Field crop: tomato
Growth stage: 2
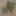
Species: solanum